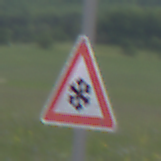
Verkehrszeichen: SchneeOderEisglaette
Umgebung: Outdoor, RoadRail
Tageszeit: Midday
Wetter: PartlyCloudy
Licht: Natural
Jahreszeit: NotSpecified
Kontrast: LowContrast